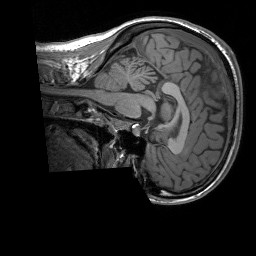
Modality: T1w
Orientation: sagittal
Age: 23
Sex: female
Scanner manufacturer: siemens
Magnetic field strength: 3 T
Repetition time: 1.9 s
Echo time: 0.00227 s